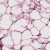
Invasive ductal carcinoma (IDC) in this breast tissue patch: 0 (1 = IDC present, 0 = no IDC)